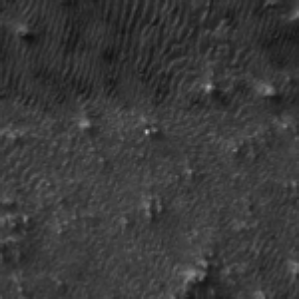
Label: frost